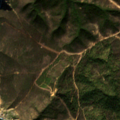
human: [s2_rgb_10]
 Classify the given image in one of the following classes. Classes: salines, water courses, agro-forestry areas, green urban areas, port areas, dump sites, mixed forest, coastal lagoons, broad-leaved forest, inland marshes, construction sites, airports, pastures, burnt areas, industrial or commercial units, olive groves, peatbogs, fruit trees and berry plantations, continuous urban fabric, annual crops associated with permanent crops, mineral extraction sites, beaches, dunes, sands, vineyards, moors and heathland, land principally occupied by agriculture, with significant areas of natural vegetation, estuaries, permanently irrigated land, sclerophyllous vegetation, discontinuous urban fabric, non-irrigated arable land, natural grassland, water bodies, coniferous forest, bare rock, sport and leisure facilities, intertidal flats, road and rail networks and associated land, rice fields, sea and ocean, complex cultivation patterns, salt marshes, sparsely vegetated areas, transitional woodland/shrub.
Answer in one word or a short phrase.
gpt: broad-leaved forest, sclerophyllous vegetation, transitional woodland/shrub, sea and ocean